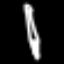
Label: pencil